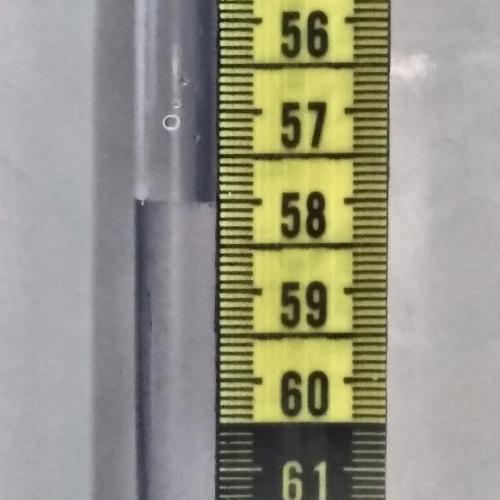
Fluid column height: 58.0 cm